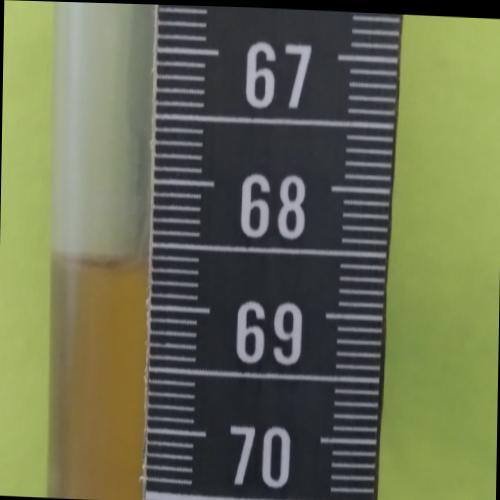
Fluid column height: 68.7 cm